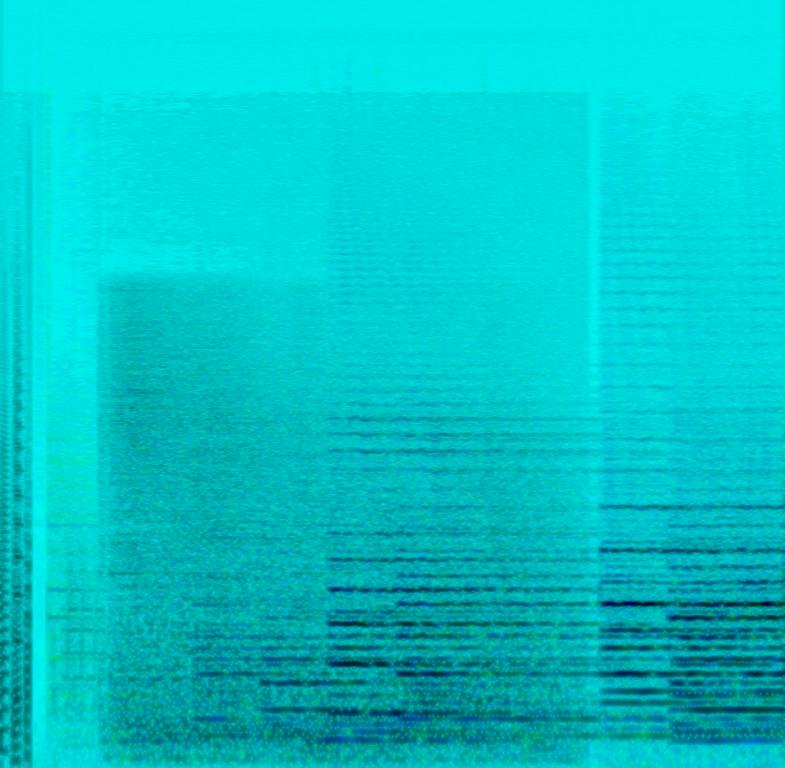
The low quality recording features a mellow echoing synth pad keys playing. It sounds ambient, reverberant, but also relaxing and calming, like something you would put on while doing yoga or just trying to relax.